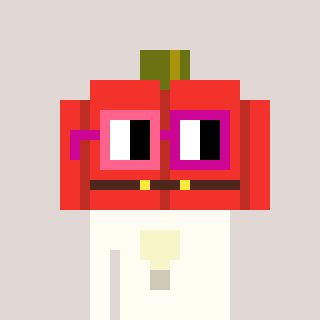
a pixel art character with square pink and red glasses, a pumpkin-shaped head and a grayscale-colored body on a warm background